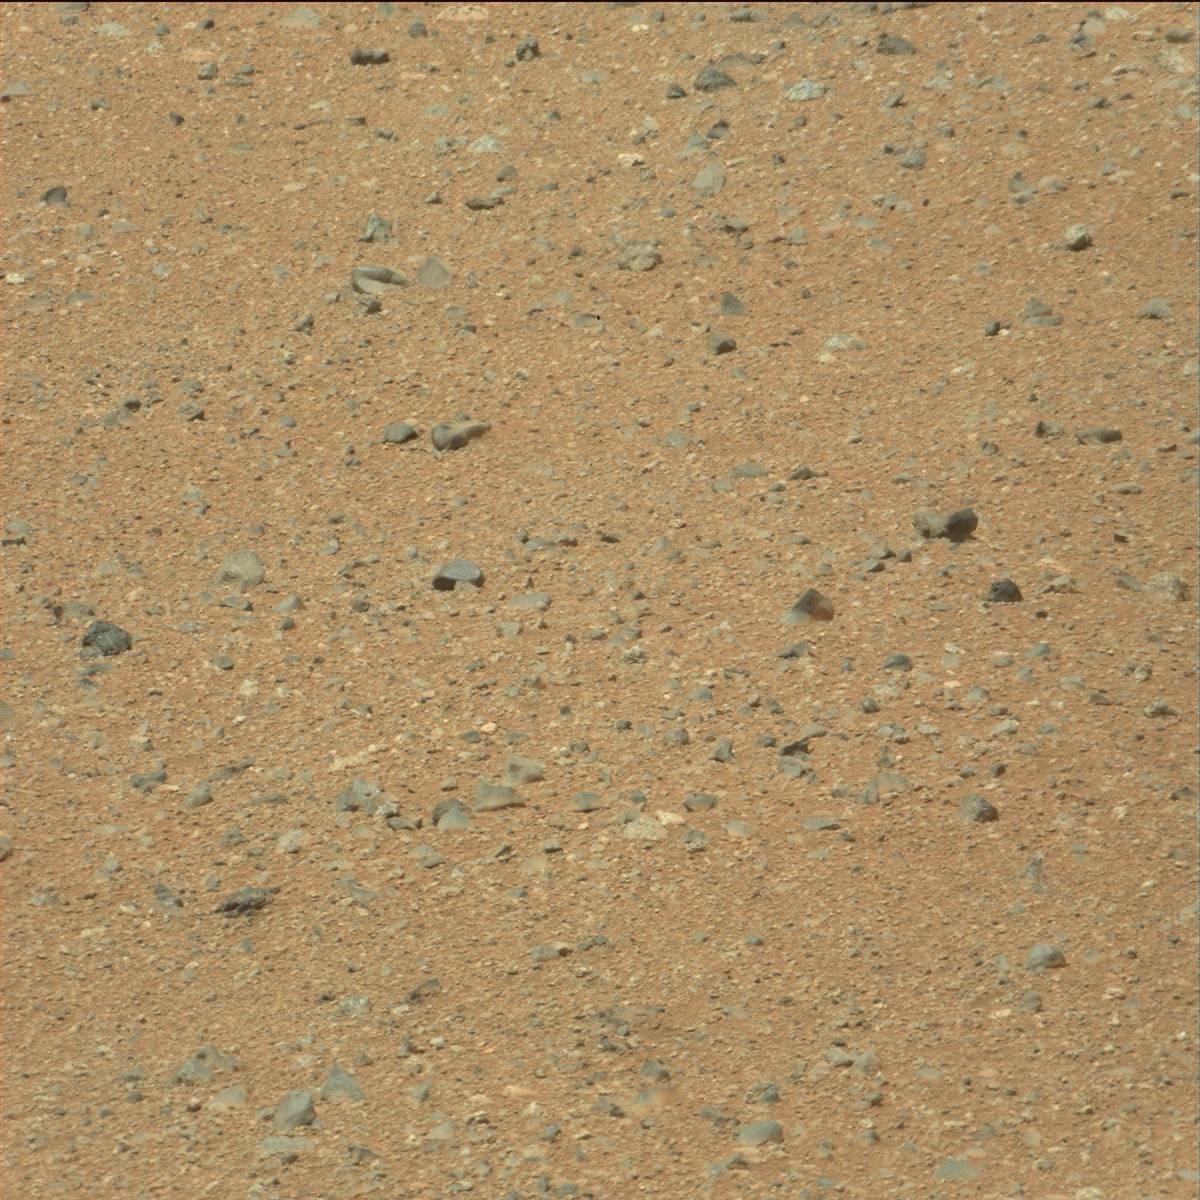
Terrain classes present: Bedrock, Rock, Sand / Soil